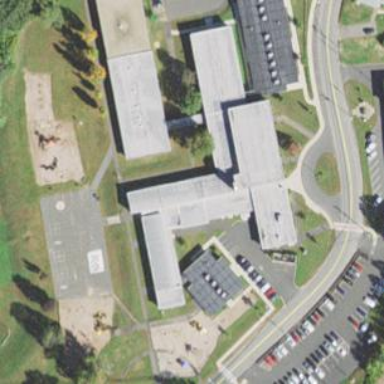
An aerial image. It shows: School.